Interaction volume radius: 5 \u00c5
Interaction volume height: 30 \u00c5
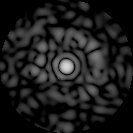
Disorder parameter: 0.7658